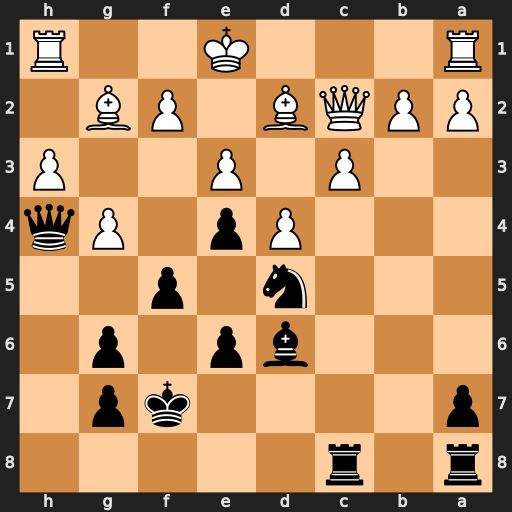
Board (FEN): r1r5/p4kp1/3bp1p1/3n1p2/3Pp1Pq/2P1P2P/PPQB1PB1/R3K2R
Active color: b
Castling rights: KQ
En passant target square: -
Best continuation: Nb4 Qxe4 fxe4